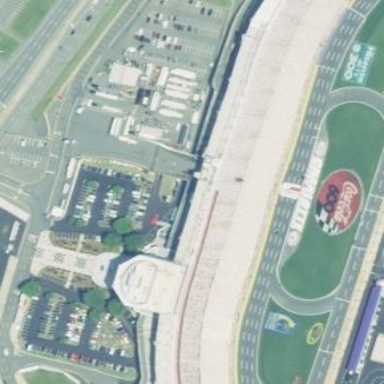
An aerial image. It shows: Grandstand for motor sports.